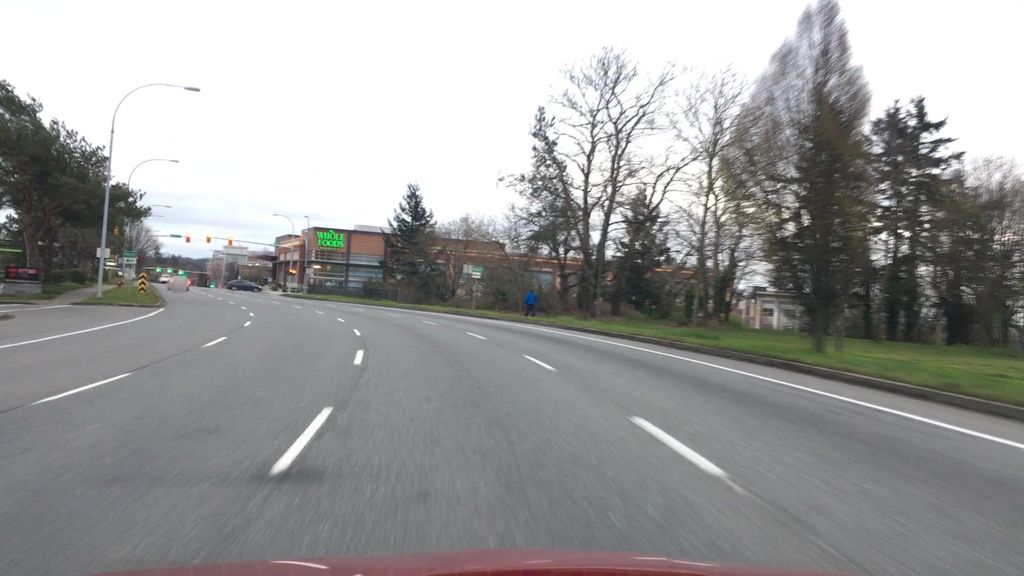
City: victoria